Interaction volume radius: 5 \u00c5
Interaction volume height: 25 \u00c5
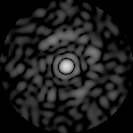
Disorder parameter: 0.8571